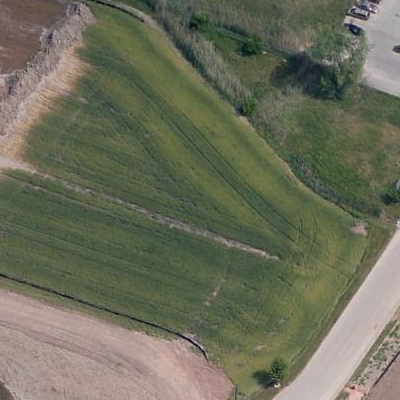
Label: aGrass